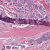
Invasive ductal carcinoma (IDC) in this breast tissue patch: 1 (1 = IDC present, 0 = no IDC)